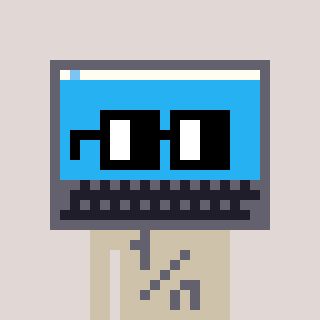
a pixel art character with square black glasses, a laptop-shaped head and a bege-colored body on a warm background